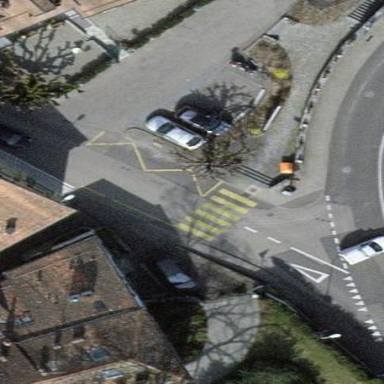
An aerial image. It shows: Pedestrian road.